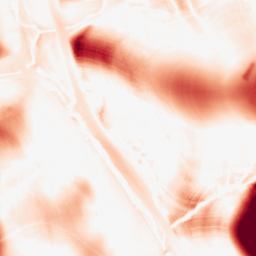
Category: morphological
Decomposition family: morphological
Decomposition parameters: operation: opening
size: 50
Upsampling method: cubic_mitchell
Upsampling parameters: scale: 2
Upsampling scale: 2